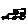
Label: car